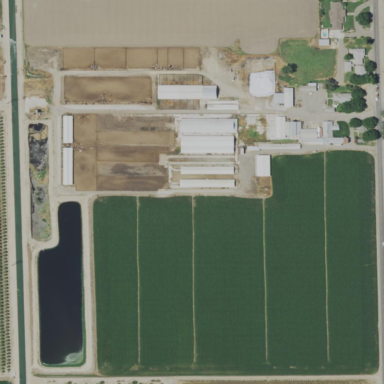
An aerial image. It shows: Farmyard area.